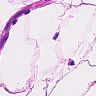
Metastatic tissue present: no